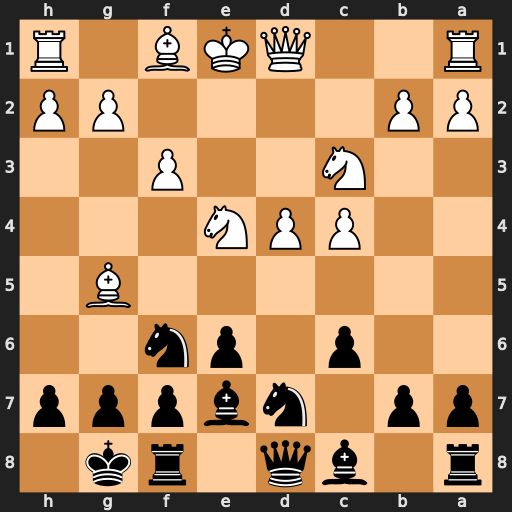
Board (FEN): r1bq1rk1/pp1nbppp/2p1pn2/6B1/2PPN3/2N2P2/PP4PP/R2QKB1R
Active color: b
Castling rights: KQ
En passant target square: -
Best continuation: Nxe4 Bxe7 Nxc3 Bxd8 Nxd1